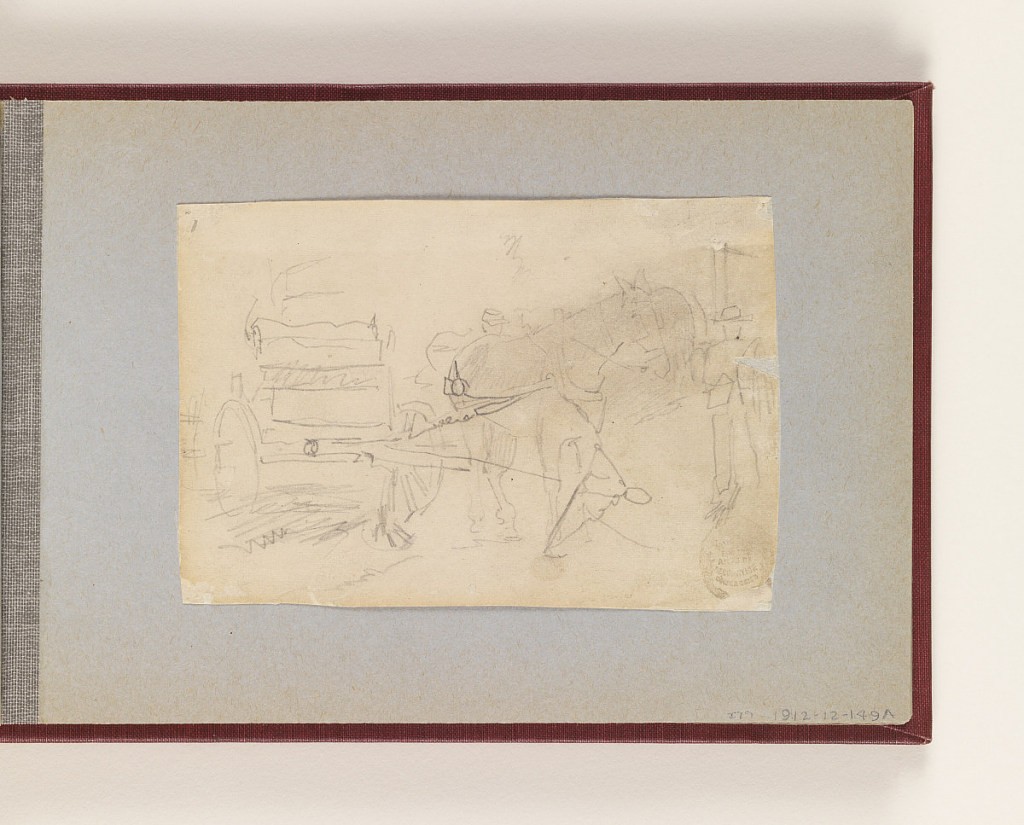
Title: Army Wagon and Mule
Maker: Winslow Homer, American, 1836–1910
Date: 1862
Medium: Graphite on wove paper, laid down
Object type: Drawing
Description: Horizontal sketch of an army wagon, with one mule away from the shaft and the second being unhitched by a soldier; second figure at right.